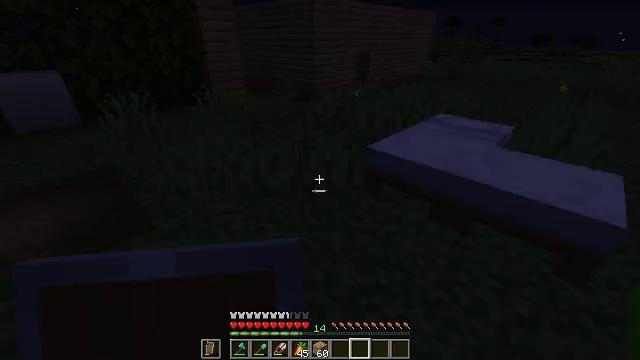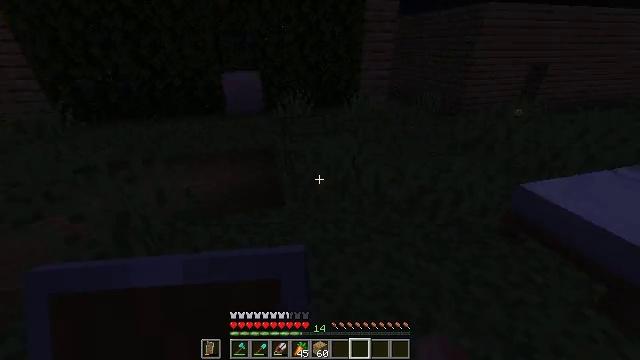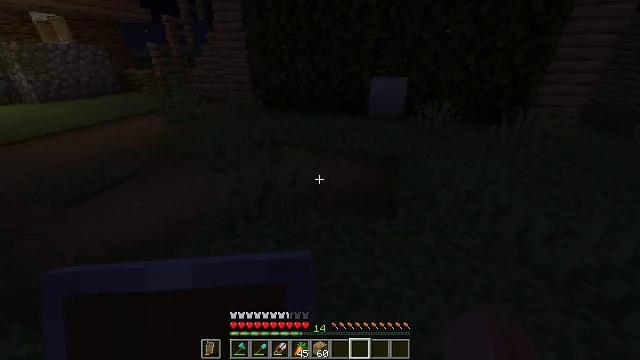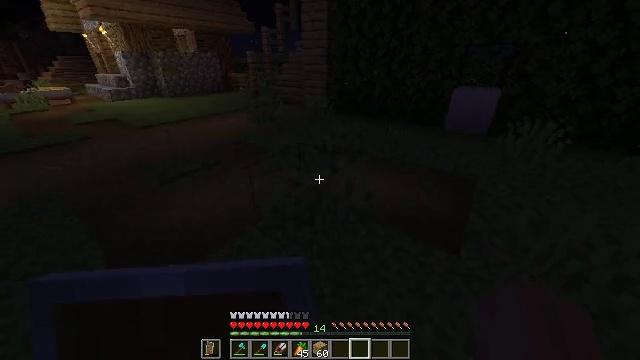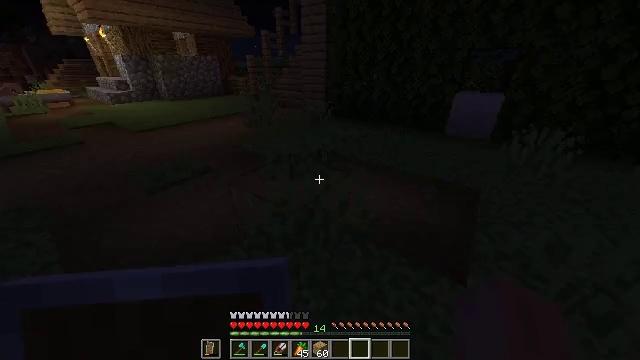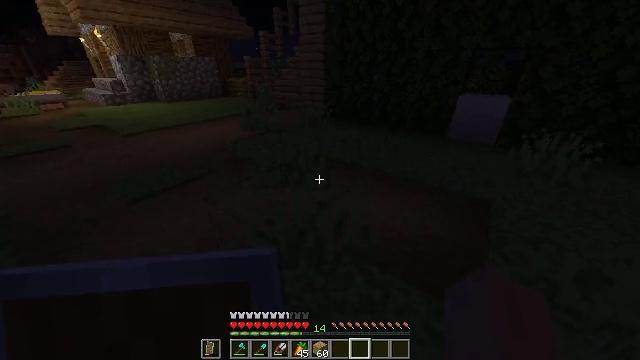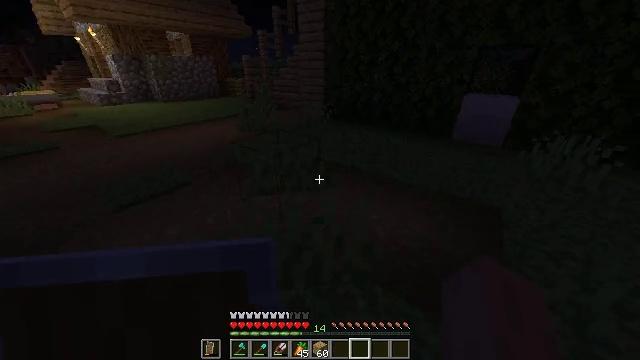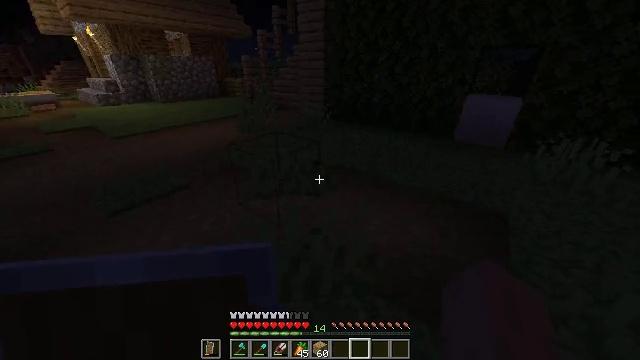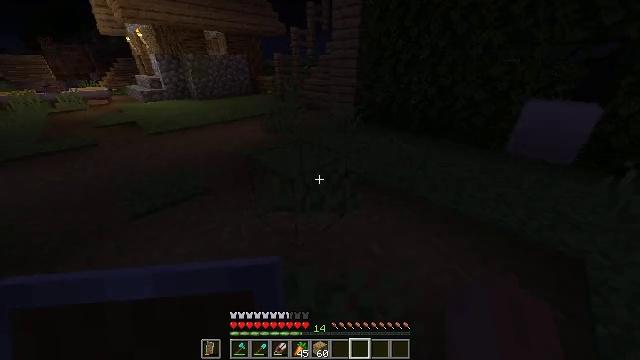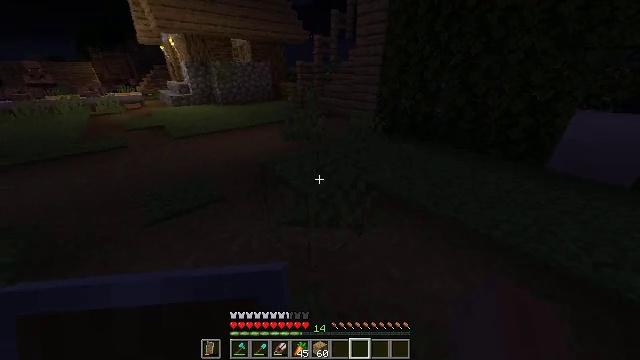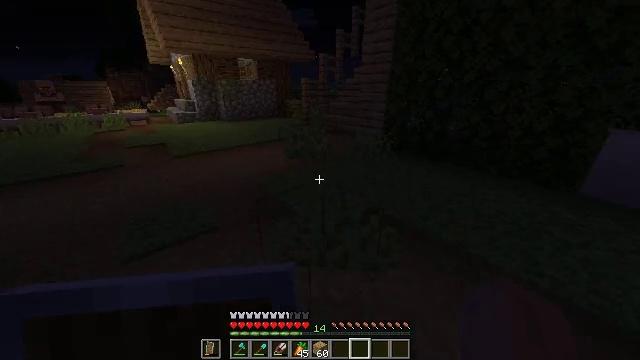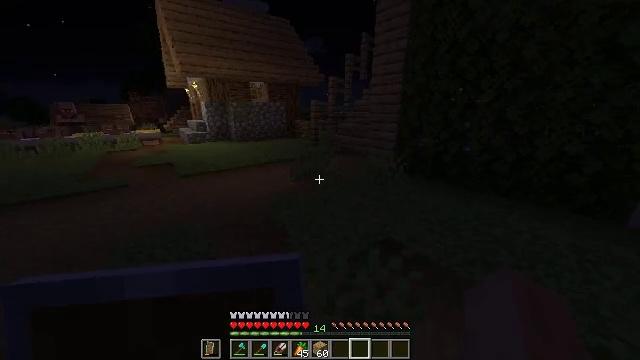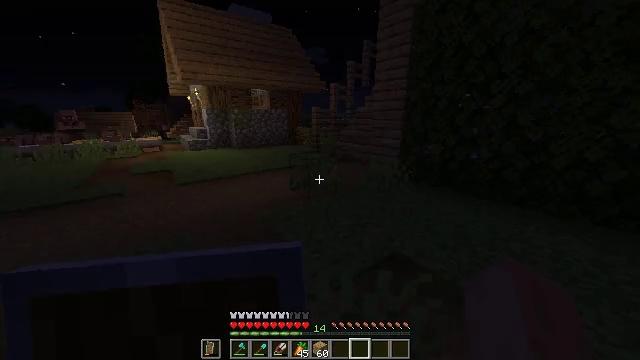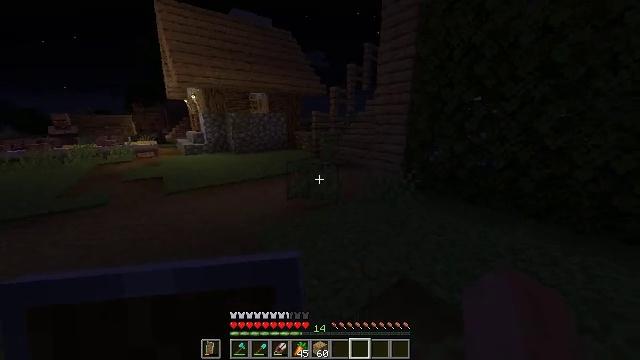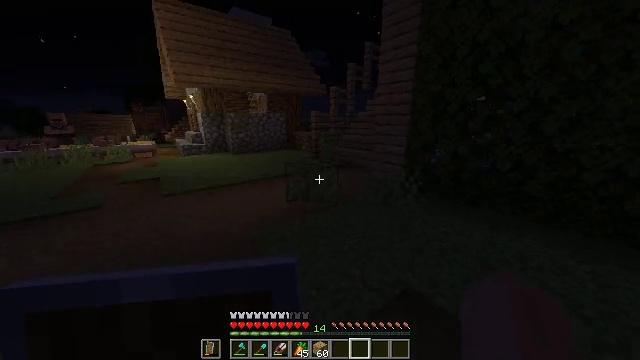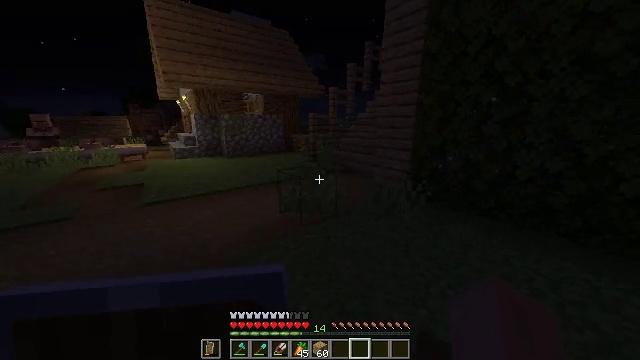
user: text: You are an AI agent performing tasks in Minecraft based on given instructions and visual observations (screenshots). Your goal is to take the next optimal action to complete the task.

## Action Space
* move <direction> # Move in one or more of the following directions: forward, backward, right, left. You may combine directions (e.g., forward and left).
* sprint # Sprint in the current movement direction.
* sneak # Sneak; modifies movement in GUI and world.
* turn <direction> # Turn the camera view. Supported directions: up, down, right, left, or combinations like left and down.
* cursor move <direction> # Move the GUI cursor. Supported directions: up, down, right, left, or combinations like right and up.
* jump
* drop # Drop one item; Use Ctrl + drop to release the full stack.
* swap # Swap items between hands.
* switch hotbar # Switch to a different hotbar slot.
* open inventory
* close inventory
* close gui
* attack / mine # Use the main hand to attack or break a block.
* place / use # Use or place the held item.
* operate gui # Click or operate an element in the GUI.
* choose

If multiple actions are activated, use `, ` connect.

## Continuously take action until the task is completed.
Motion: motion action
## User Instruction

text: Remove the yellow bed.
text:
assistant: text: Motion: move forward, sprint, turn left
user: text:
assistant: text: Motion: move forward, sprint, turn left
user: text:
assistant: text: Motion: move forward, sprint, turn left
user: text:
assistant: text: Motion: move forward, sprint
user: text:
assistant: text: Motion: move forward, sprint
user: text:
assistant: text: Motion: move forward, sprint
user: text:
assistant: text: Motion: move forward, sprint
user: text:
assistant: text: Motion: move forward, sprint, turn left
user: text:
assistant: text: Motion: move forward, sprint, turn left and up
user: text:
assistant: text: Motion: move forward, sprint, turn left and up
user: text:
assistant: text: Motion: move forward, sprint, turn left and up
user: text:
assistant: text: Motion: move forward, sprint, turn up
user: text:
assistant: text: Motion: move forward, sprint, turn up
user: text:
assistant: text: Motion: move forward, sprint
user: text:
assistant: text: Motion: move forward, sprint
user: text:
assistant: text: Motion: move forward, sprint, turn right and up
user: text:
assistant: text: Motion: move forward, turn right and up
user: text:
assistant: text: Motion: move forward, turn right and up
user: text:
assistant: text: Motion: move forward
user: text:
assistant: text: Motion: move forward
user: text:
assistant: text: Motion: move forward
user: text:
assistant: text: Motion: move forward
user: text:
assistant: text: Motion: move forward, switch to hotbar 1
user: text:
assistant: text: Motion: move forward, switch to hotbar 1
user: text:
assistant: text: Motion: move forward, switch to hotbar 1
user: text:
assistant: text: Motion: move forward
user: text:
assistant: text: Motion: move forward, turn right and up
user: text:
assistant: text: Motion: move forward, turn right and up
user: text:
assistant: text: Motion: move forward, sprint, turn right and up
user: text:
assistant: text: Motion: move forward, sprint, turn right and up